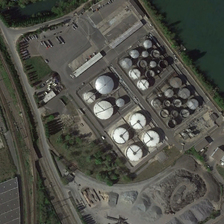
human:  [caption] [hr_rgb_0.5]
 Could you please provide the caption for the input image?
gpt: many storage tanks and some green trees are between a river and railways .

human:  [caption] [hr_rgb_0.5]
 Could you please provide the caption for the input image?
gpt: many storage tanks and some green trees are between a river and railways .

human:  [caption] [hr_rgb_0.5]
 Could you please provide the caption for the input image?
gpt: many storage tanks and some green trees are between a river and railways .

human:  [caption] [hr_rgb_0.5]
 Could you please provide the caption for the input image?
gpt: many storage tanks and some green trees are between a river and railways .

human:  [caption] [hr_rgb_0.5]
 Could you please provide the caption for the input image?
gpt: many storage tanks and some green trees are between a river and railways .